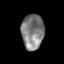
Tissue: prostate
Cell type: T cells
Senescence score: 0.247
Nuclear area (px): 769
Mean DAPI intensity: 128.124